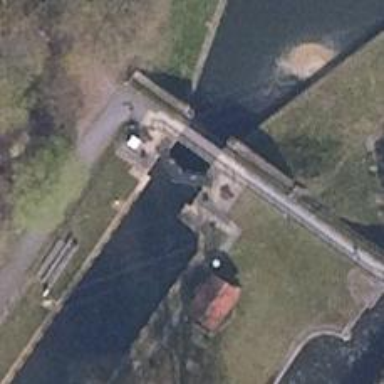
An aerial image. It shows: Canal with lock obstacle.